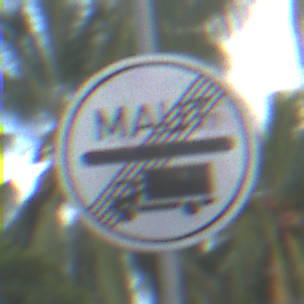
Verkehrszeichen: EndeMautpflicht
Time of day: MorningAfternoon
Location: Outdoor (Suburban)
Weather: PartlyCloudy
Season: NotSpecified
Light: Natural